Question: I'm experiencing some problems when trying to change the font style of a part of the text inside an NSTextView widget to bold. The text runs across several lines. Here's my code:
'''
[tv setString:@"
Test Prog 1.0
-Mac OS version -
Release date: 08.04.2015"];
NSMutableAttributedString *text = [tv textStorage];
[text applyFontTraits:NSBoldFontMask range:NSMakeRange(15,32)];
'''
As you can see, I'm passing range 15 to 32 which means that the second line ("-Mac OS version-") should be printed bold. However, this is not what happens. Instead, I get this look:

As you can see, the third line is also printed in bold but I don't understand why this happens. Am I doing something wrong here or is this a bug in Mac OS itself?
The behaviour is confirmed with 10.6 (my development system) and 10.10 Yosemite (my test system).
Any ideas?
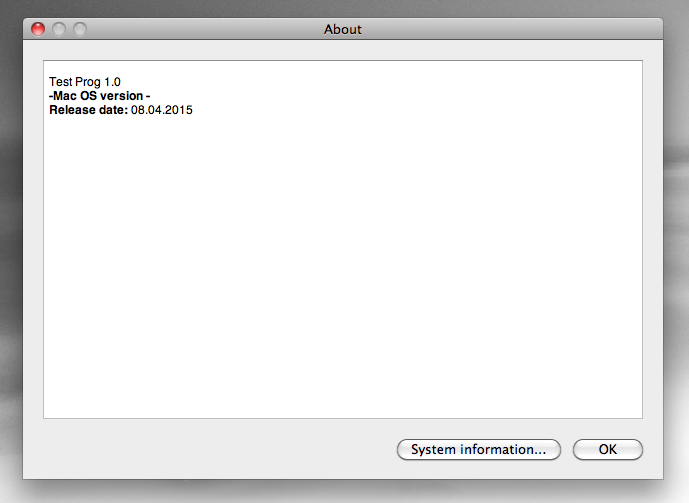
Answer: The second parameter of 'NSMakeRange()' is not the end index of the range, it's the length. You've specified a range starting at index 15 and running for 32 characters.
Cocoa has bolded exactly the text you specified.